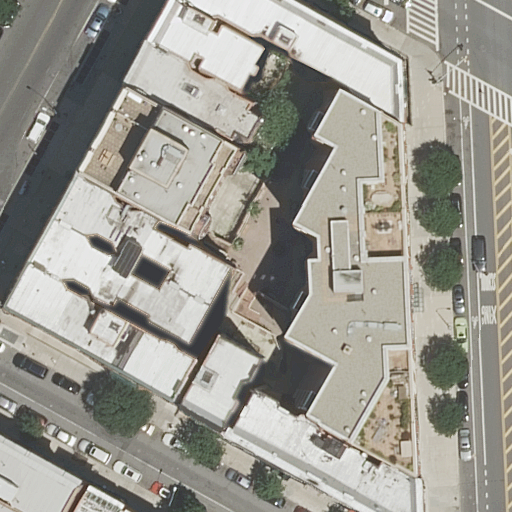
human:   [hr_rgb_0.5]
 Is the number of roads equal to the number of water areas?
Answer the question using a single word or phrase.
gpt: no

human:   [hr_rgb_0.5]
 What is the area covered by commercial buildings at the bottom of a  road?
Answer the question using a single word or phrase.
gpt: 0m2

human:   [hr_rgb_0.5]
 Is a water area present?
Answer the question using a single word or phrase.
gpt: no

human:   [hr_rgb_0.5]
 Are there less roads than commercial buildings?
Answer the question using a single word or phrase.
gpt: no

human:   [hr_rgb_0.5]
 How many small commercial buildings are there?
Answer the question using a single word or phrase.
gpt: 0

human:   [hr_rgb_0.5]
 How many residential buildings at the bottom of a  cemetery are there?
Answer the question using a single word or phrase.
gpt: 0

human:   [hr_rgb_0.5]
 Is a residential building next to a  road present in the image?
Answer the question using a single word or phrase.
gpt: yes

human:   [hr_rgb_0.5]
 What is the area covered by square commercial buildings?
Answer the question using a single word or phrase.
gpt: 0m2

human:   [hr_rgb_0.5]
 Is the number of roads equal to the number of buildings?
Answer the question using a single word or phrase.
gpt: no

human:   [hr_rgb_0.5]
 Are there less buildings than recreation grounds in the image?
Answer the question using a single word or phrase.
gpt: no

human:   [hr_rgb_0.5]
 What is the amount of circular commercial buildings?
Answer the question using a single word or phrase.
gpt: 0

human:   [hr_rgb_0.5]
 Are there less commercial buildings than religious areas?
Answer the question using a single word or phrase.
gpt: no

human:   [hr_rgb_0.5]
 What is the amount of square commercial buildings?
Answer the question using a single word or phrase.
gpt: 0

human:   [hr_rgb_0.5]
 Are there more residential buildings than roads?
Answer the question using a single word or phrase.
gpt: yes

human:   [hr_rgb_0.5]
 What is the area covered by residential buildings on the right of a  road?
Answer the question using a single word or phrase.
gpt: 3547m2

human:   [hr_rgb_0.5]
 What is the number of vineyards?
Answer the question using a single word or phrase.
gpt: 0

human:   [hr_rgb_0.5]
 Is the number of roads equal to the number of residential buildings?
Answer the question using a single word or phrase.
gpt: no

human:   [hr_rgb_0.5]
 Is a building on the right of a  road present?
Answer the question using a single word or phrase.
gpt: yes

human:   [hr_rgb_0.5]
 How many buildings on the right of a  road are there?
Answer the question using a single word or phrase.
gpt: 10

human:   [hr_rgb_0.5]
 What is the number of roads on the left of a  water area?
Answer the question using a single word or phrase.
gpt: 0

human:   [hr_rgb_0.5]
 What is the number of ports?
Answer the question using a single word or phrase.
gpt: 0

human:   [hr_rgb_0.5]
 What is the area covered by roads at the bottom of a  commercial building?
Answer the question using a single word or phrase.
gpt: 0m2

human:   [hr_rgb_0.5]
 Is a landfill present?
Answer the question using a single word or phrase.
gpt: no

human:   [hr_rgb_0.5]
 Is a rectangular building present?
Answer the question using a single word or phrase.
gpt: yes

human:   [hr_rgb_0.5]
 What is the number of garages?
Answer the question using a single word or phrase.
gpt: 0

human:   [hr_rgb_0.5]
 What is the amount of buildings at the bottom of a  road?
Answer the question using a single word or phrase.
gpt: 12

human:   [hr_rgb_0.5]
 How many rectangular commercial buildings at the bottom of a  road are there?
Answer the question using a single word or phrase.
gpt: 0

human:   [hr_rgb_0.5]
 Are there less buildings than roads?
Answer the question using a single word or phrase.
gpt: no

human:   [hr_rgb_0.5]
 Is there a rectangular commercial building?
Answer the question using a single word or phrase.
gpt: no

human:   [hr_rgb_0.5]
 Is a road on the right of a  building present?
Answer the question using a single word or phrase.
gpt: yes

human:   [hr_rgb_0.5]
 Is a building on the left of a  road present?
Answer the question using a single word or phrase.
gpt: yes

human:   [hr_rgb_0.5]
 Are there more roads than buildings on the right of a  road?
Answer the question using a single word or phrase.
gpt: no

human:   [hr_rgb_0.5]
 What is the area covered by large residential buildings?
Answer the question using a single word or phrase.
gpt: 1845m2

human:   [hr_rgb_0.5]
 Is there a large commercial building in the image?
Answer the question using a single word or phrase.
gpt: no

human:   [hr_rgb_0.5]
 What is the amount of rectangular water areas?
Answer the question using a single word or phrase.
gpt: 0

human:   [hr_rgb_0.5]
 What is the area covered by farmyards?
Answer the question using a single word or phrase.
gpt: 0m2